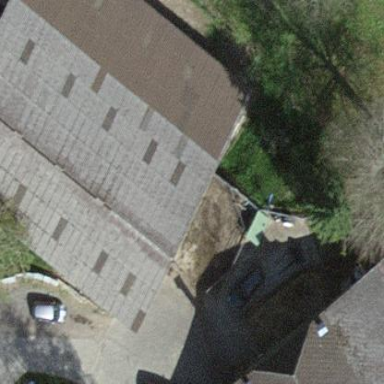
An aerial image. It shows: Barn.